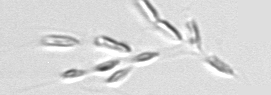
Label: Dinobryon